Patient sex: F
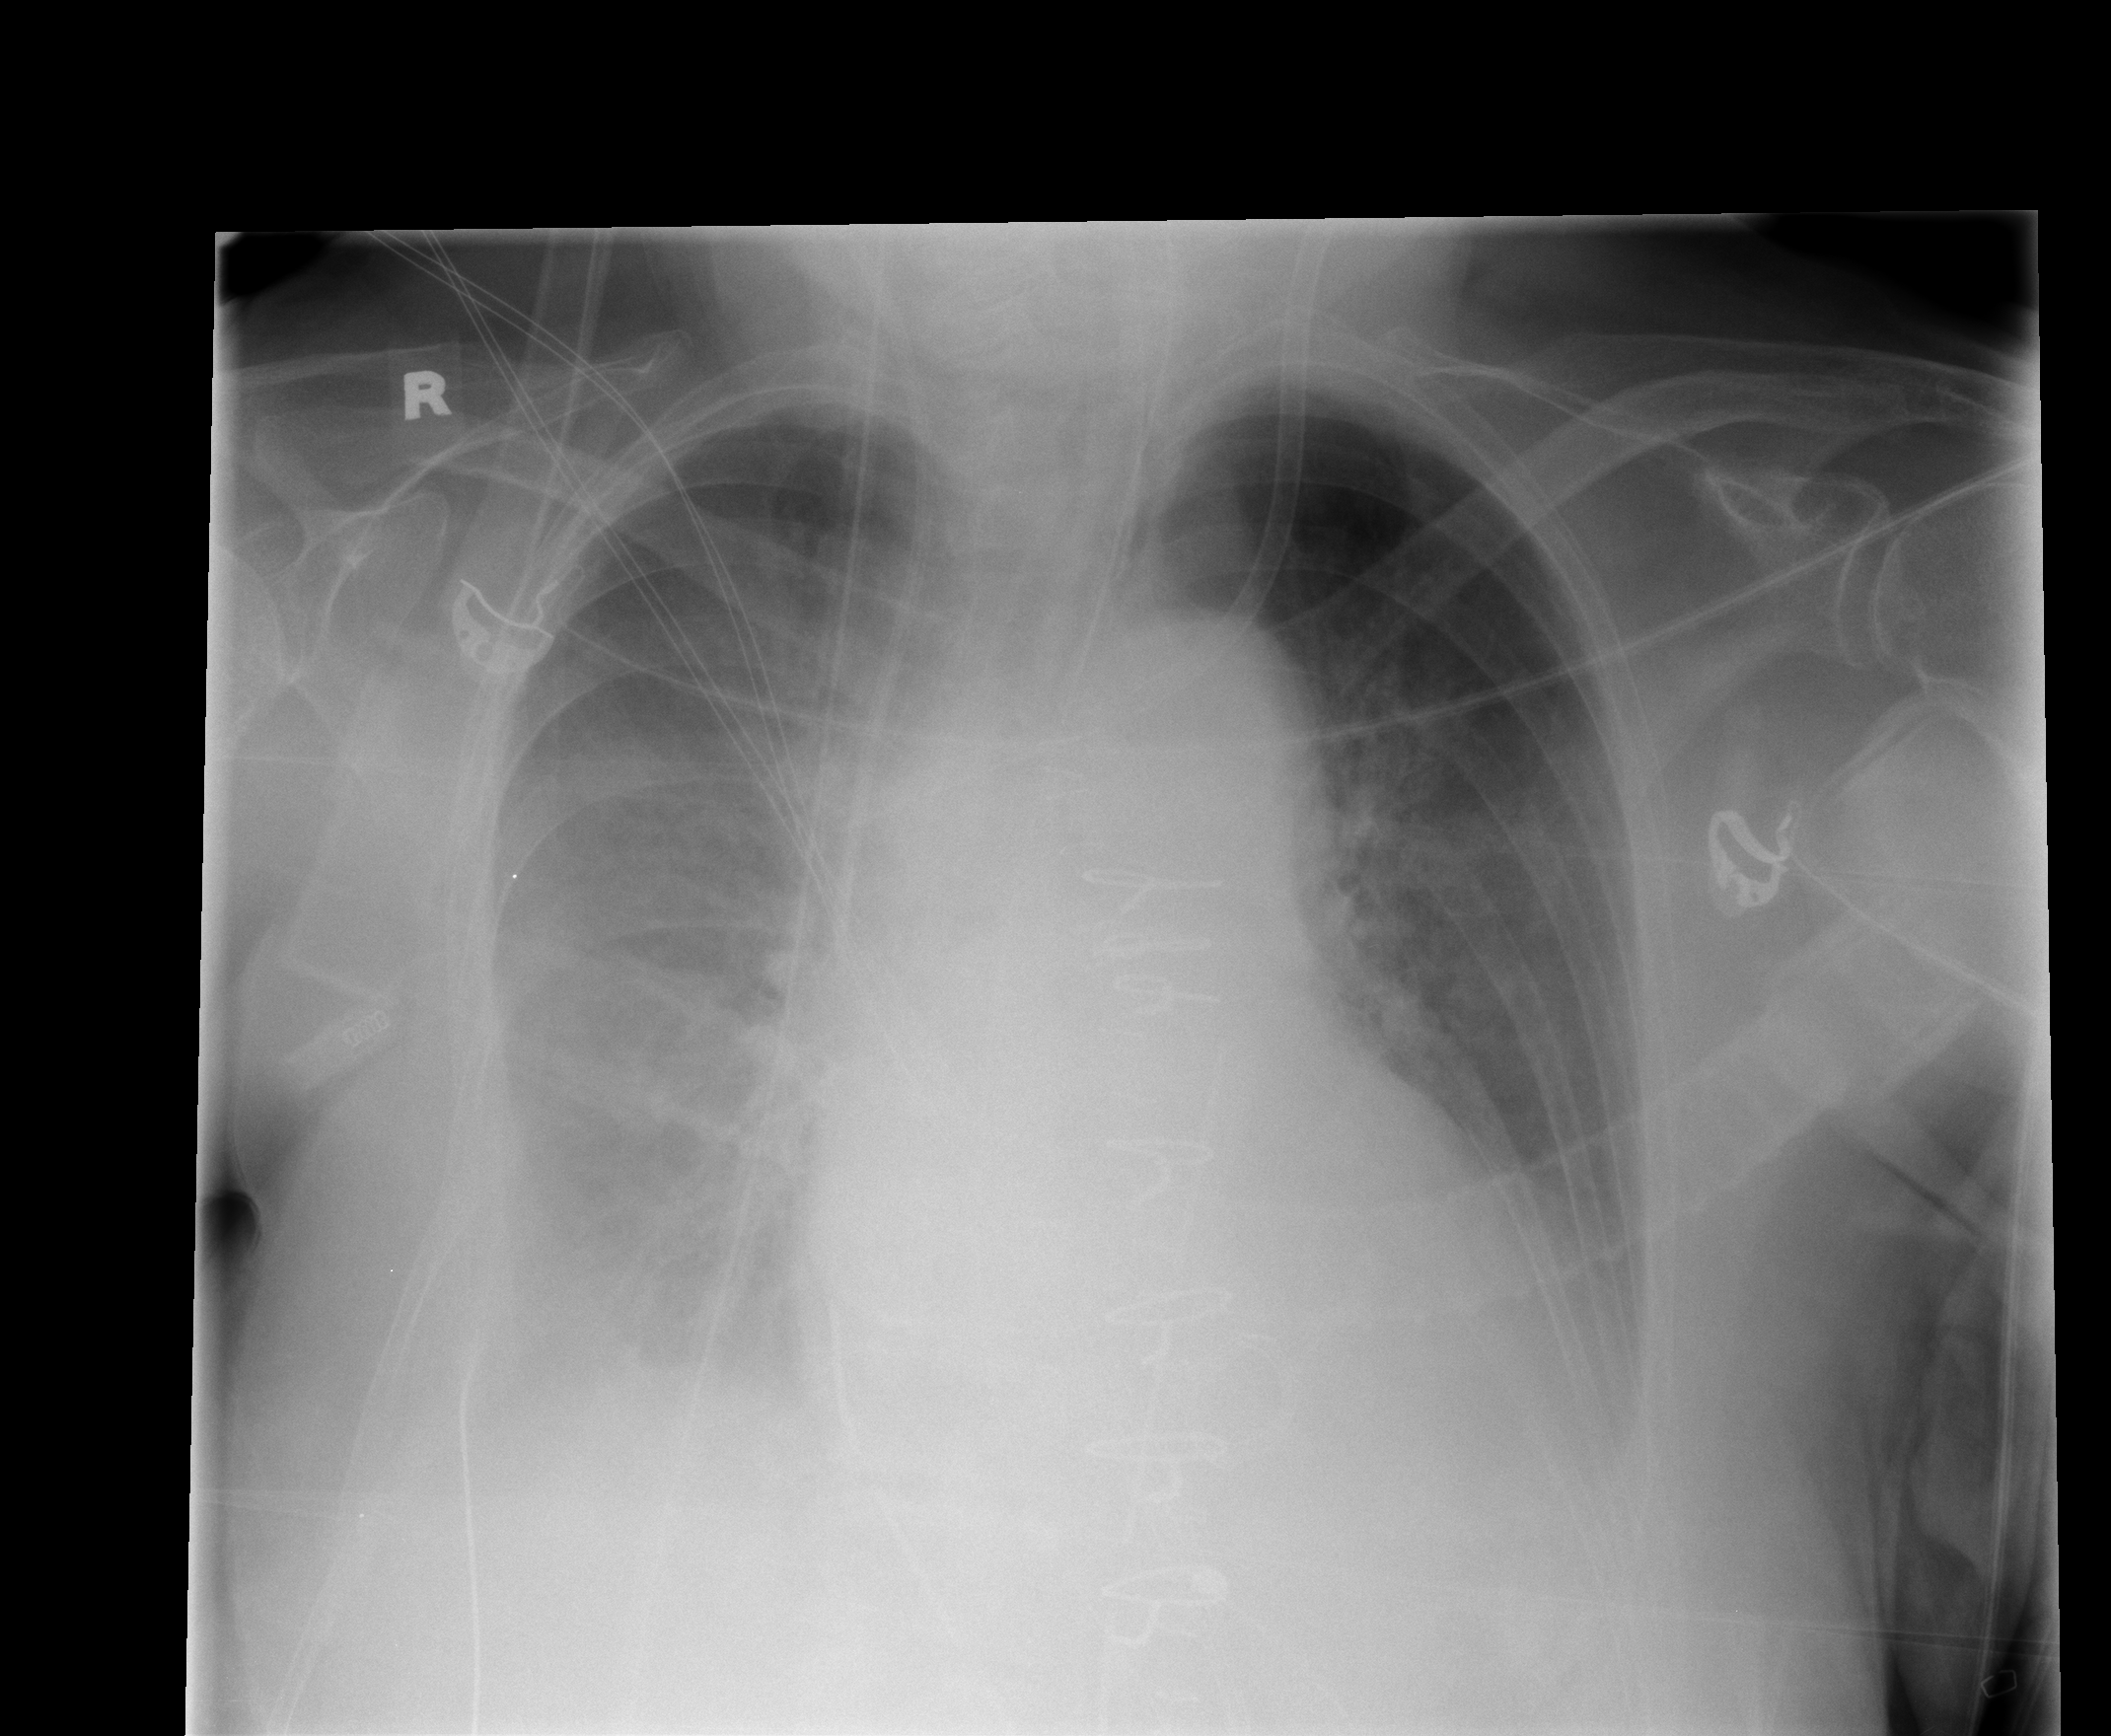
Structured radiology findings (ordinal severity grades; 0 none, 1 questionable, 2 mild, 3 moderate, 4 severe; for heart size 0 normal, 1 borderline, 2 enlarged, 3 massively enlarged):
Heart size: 2
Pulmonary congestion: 2
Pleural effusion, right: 3
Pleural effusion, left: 2
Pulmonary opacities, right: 2
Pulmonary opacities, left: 2
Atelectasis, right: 2
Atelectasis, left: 2